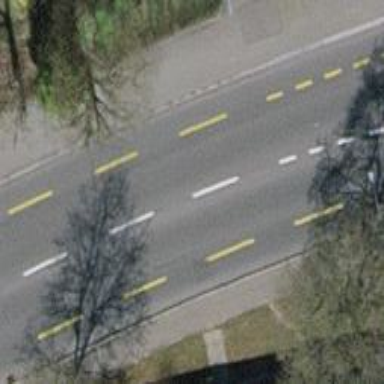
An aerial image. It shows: Tertiary road with asphalt surface and separate sidewalk.